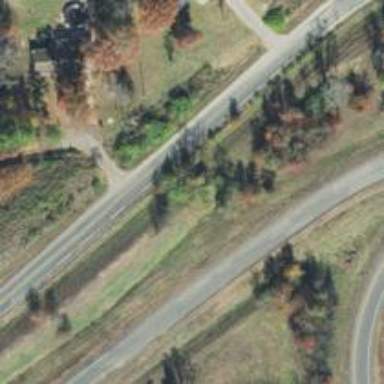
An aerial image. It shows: Tertiary road with frontage road.